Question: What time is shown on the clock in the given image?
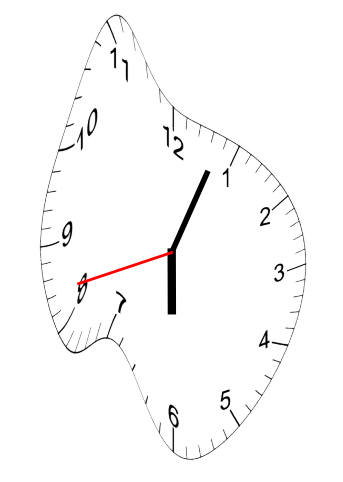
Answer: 06:03:42